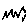
Label: zigzag